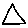
Label: triangle